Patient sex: F
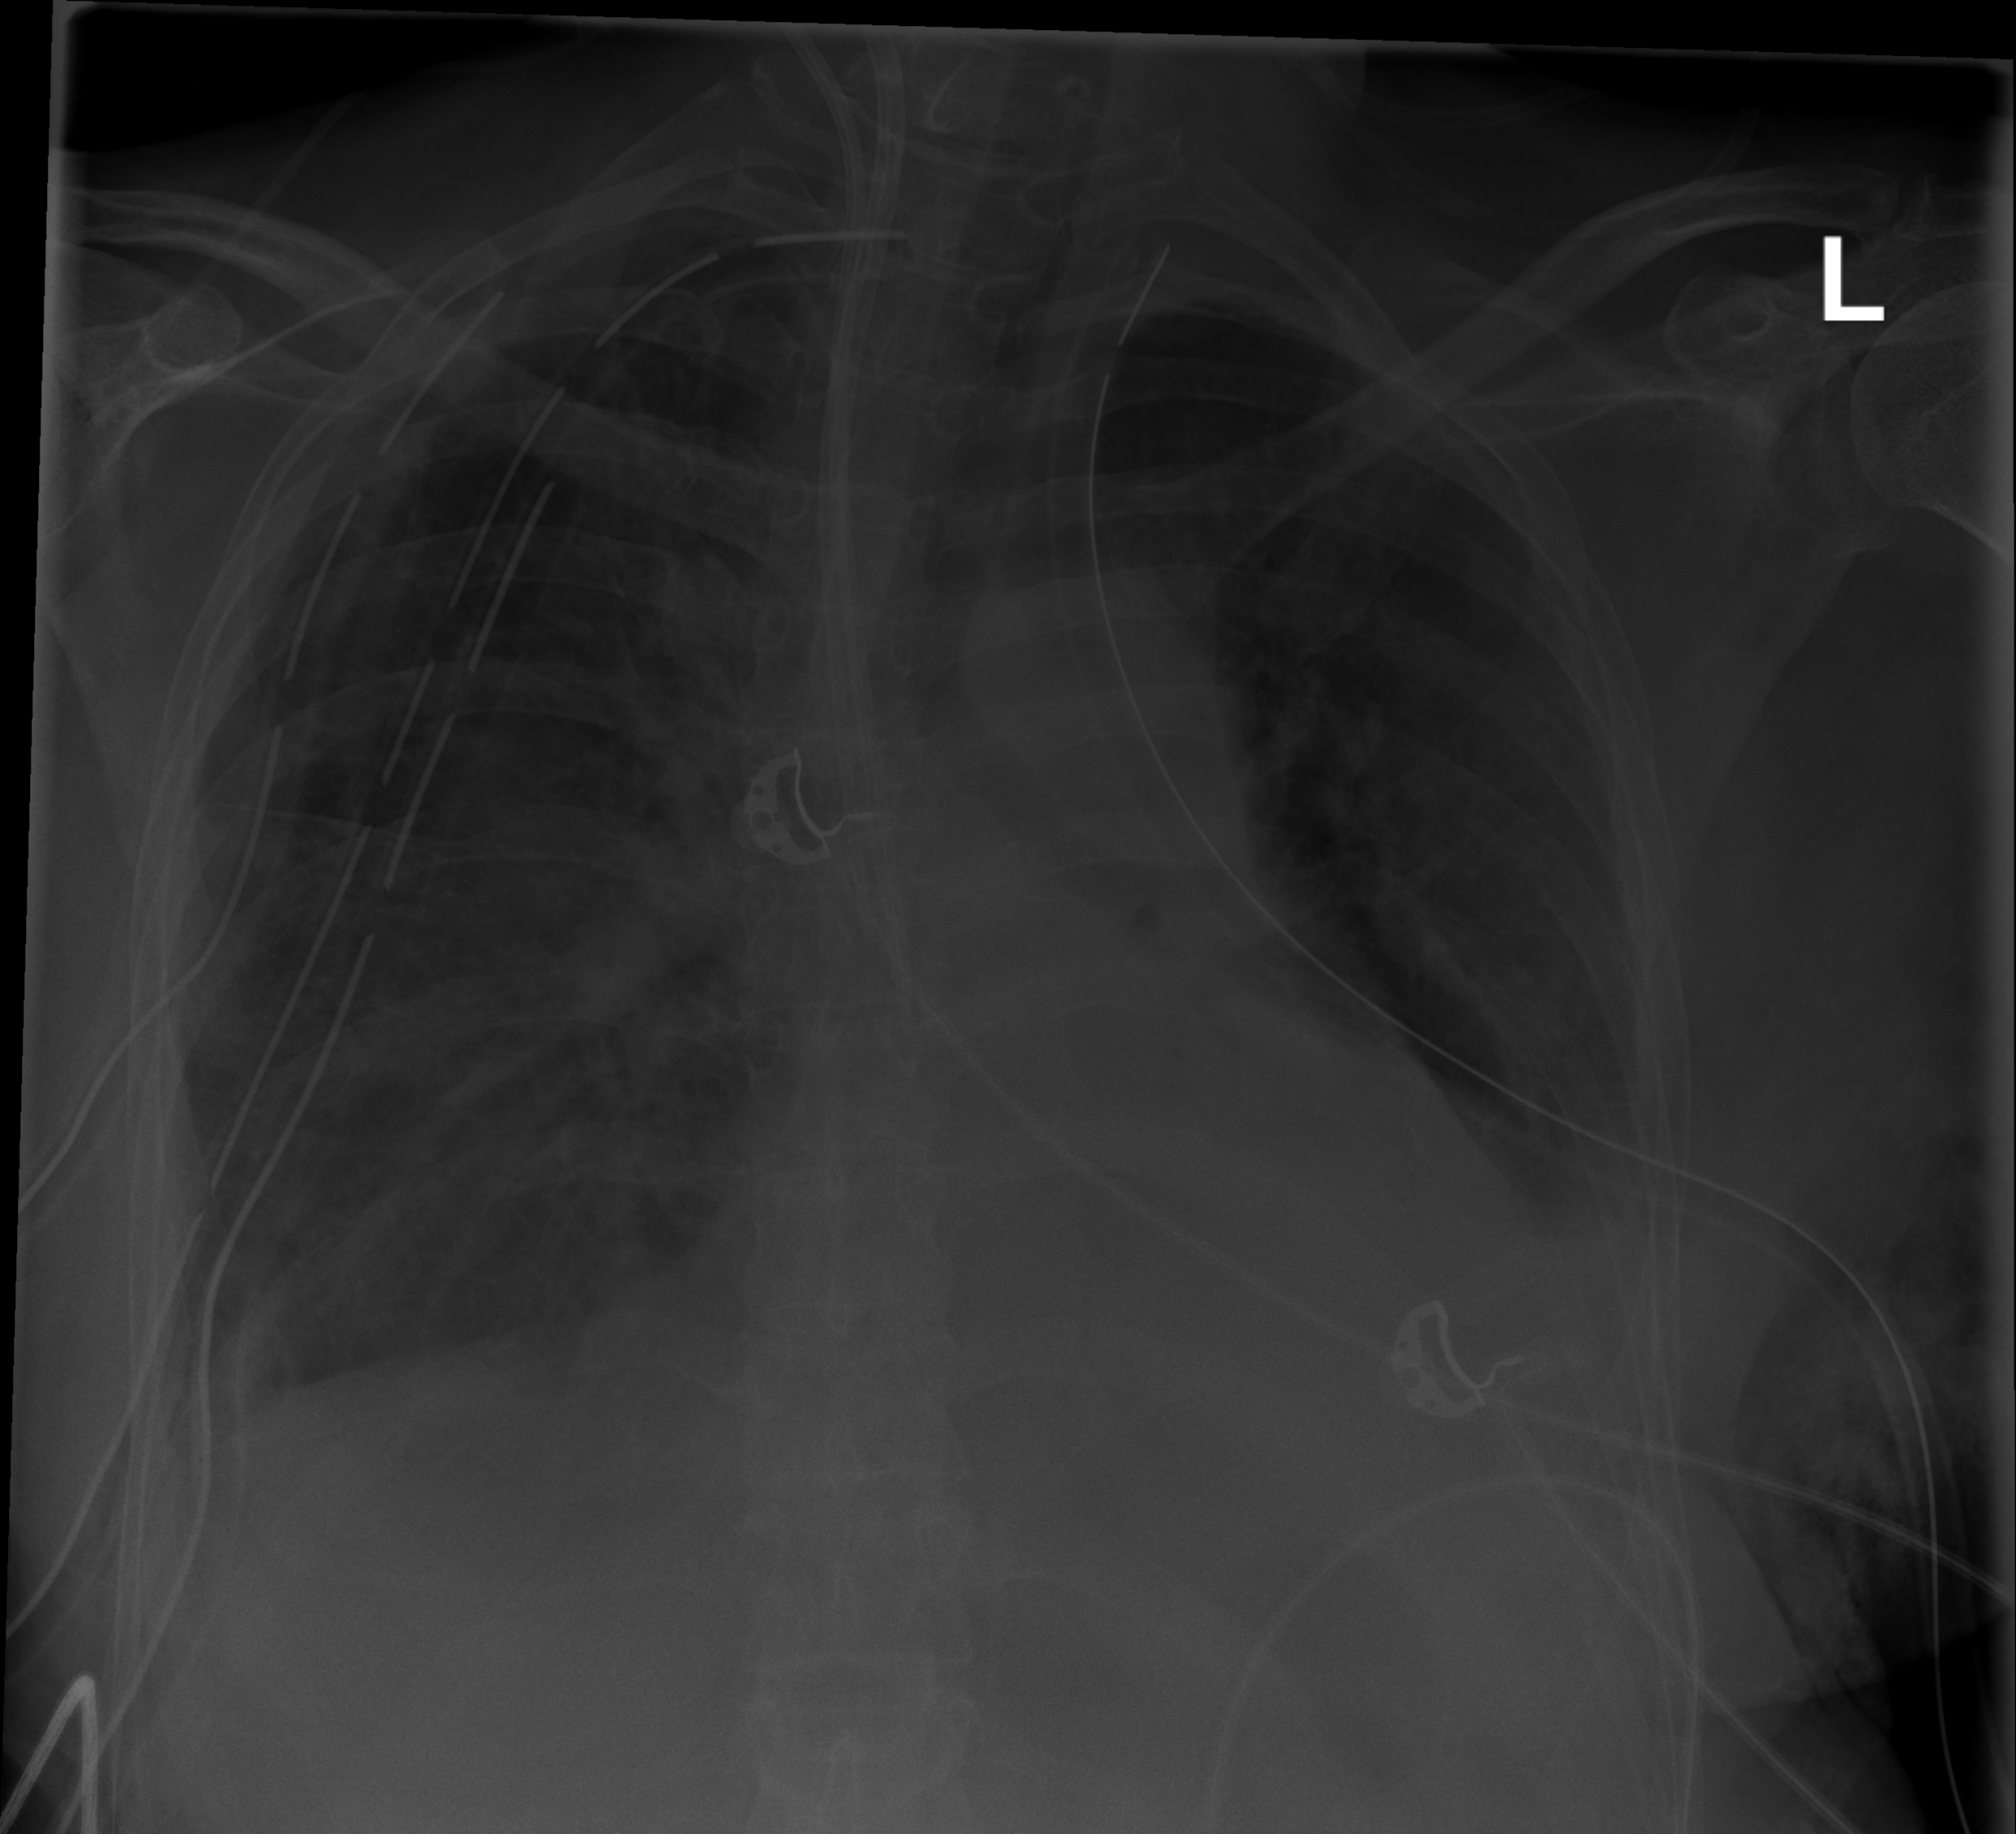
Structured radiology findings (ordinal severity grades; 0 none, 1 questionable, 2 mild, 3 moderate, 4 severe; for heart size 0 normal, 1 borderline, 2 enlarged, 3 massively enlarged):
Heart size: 1
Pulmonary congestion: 1
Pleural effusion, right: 2
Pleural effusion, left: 2
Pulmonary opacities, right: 2
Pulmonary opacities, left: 0
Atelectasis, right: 2
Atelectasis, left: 2